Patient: sex M, age 22
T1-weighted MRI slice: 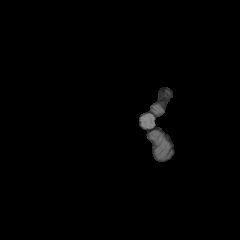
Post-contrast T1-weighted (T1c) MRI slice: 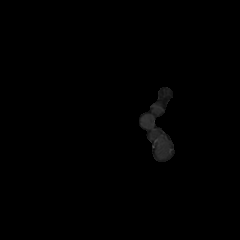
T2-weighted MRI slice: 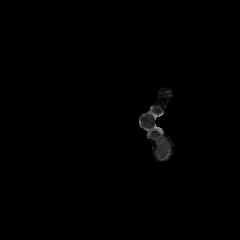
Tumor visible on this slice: no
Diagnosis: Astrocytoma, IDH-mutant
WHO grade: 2